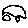
Label: car